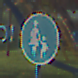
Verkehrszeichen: Gehweg
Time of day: SunriseSunset
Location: Outdoor (Suburban)
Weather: PartlyCloudy
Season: NotSpecified
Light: Natural